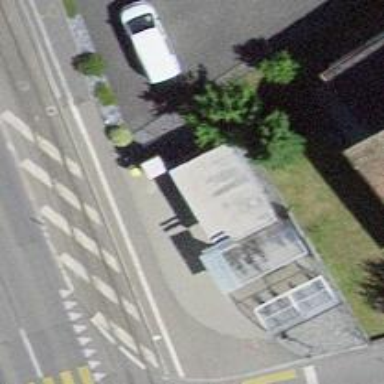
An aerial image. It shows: Public transport station located at railway halt.